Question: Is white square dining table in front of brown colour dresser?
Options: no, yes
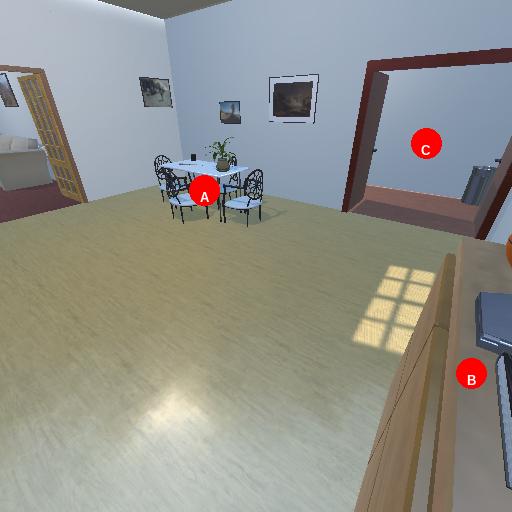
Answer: no